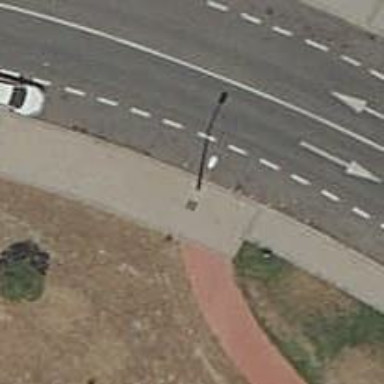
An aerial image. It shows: Footway with concrete surface.